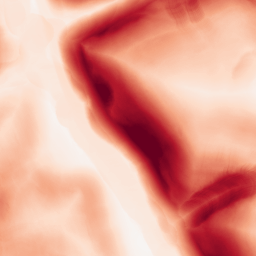
Category: morphological
Decomposition family: morphological_gradient
Decomposition parameters: size: 15
shape: disk
Upsampling method: bicubic_3x
Upsampling parameters: scale: 3
Upsampling scale: 3